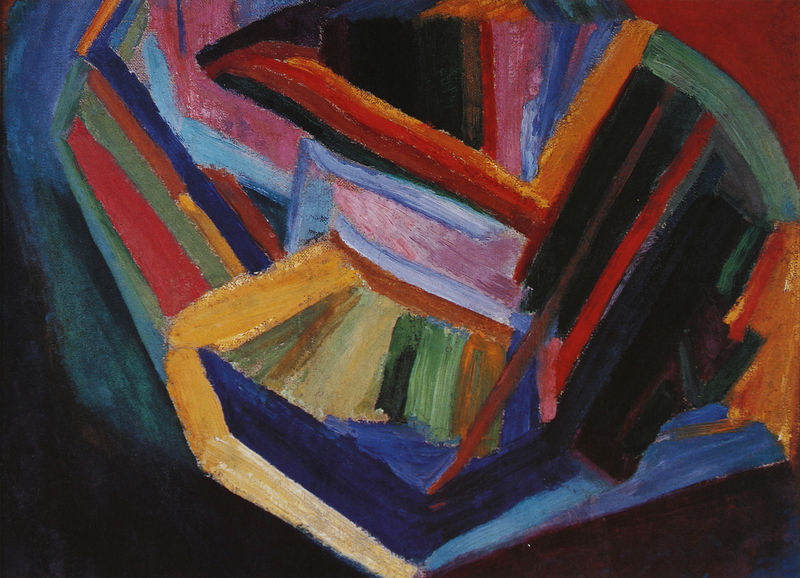
Titel: Ohne Titel (Abstrakte Komposition)
Künstler: Michail Matjuschin
Standort: San Francisco (California)
Institution: Courtesy of Martin Muller Inc. and Modernism Inc.
Schlagwörter: blau, dunkel, gemälde, weiß, gelb, grün, komposition, ocker, braun, bunt, grau, hell, licht, nase, orange, schwarz, rot, tier, beige, expressionismus, malerei, gesicht, lang, öl, felder, pastos, auge, kontrast, rosa, hellblau, farbig, ecke, komplementär, biegung, bogen, studie, moderne, abstrakt, farben, flächen, modern, farbe, formen, lila, violett, linien, naiv, duktus, streifen, tiefe, striche, abstraktion, konzentration, bögen, fett, linie, farbflächen, umrahmung, wirbel, form, strich, pinsel, pinselstrich, inneres, wachs, zentrum, farbfelder, shwarz, rundung, spirale, geometrie, blauer reiter, geraden, primärfarben, bund, komplementärfarben, fraben, sekundärfarben, länglich, nichtfarben, prisma, segmente, wachsmalkreide, ultramarin, kreisform, chaotisch, düstere farben, mischfarben, abbiegen, abtweigung, abzweigen, kmonplementär, umrahmend, nach innen, innere richtung, wchsmalkreidew, unkonkret